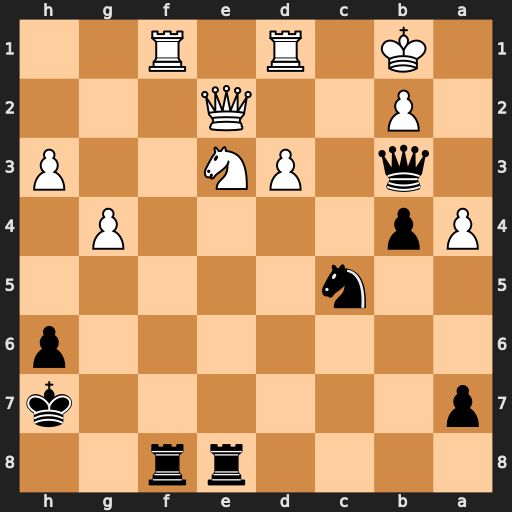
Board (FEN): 4rr2/p6k/7p/2n5/Pp4P1/1q1PN2P/1P2Q3/1K1R1R2
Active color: b
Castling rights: -
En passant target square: -
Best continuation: Nxa4 Qc2 Nc3+ Kc1 Qxc2+ Kxc2 Nxd1